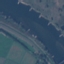
Label: River